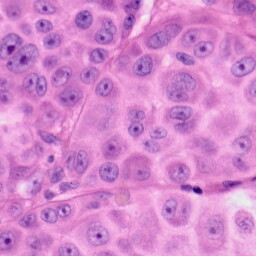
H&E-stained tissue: Skin